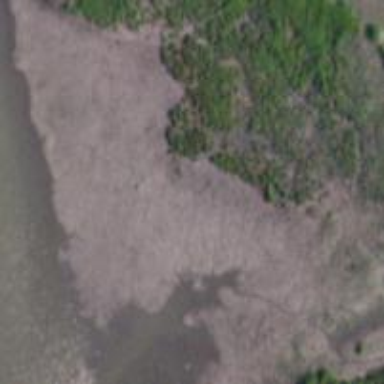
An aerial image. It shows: Saltmarsh wetland.